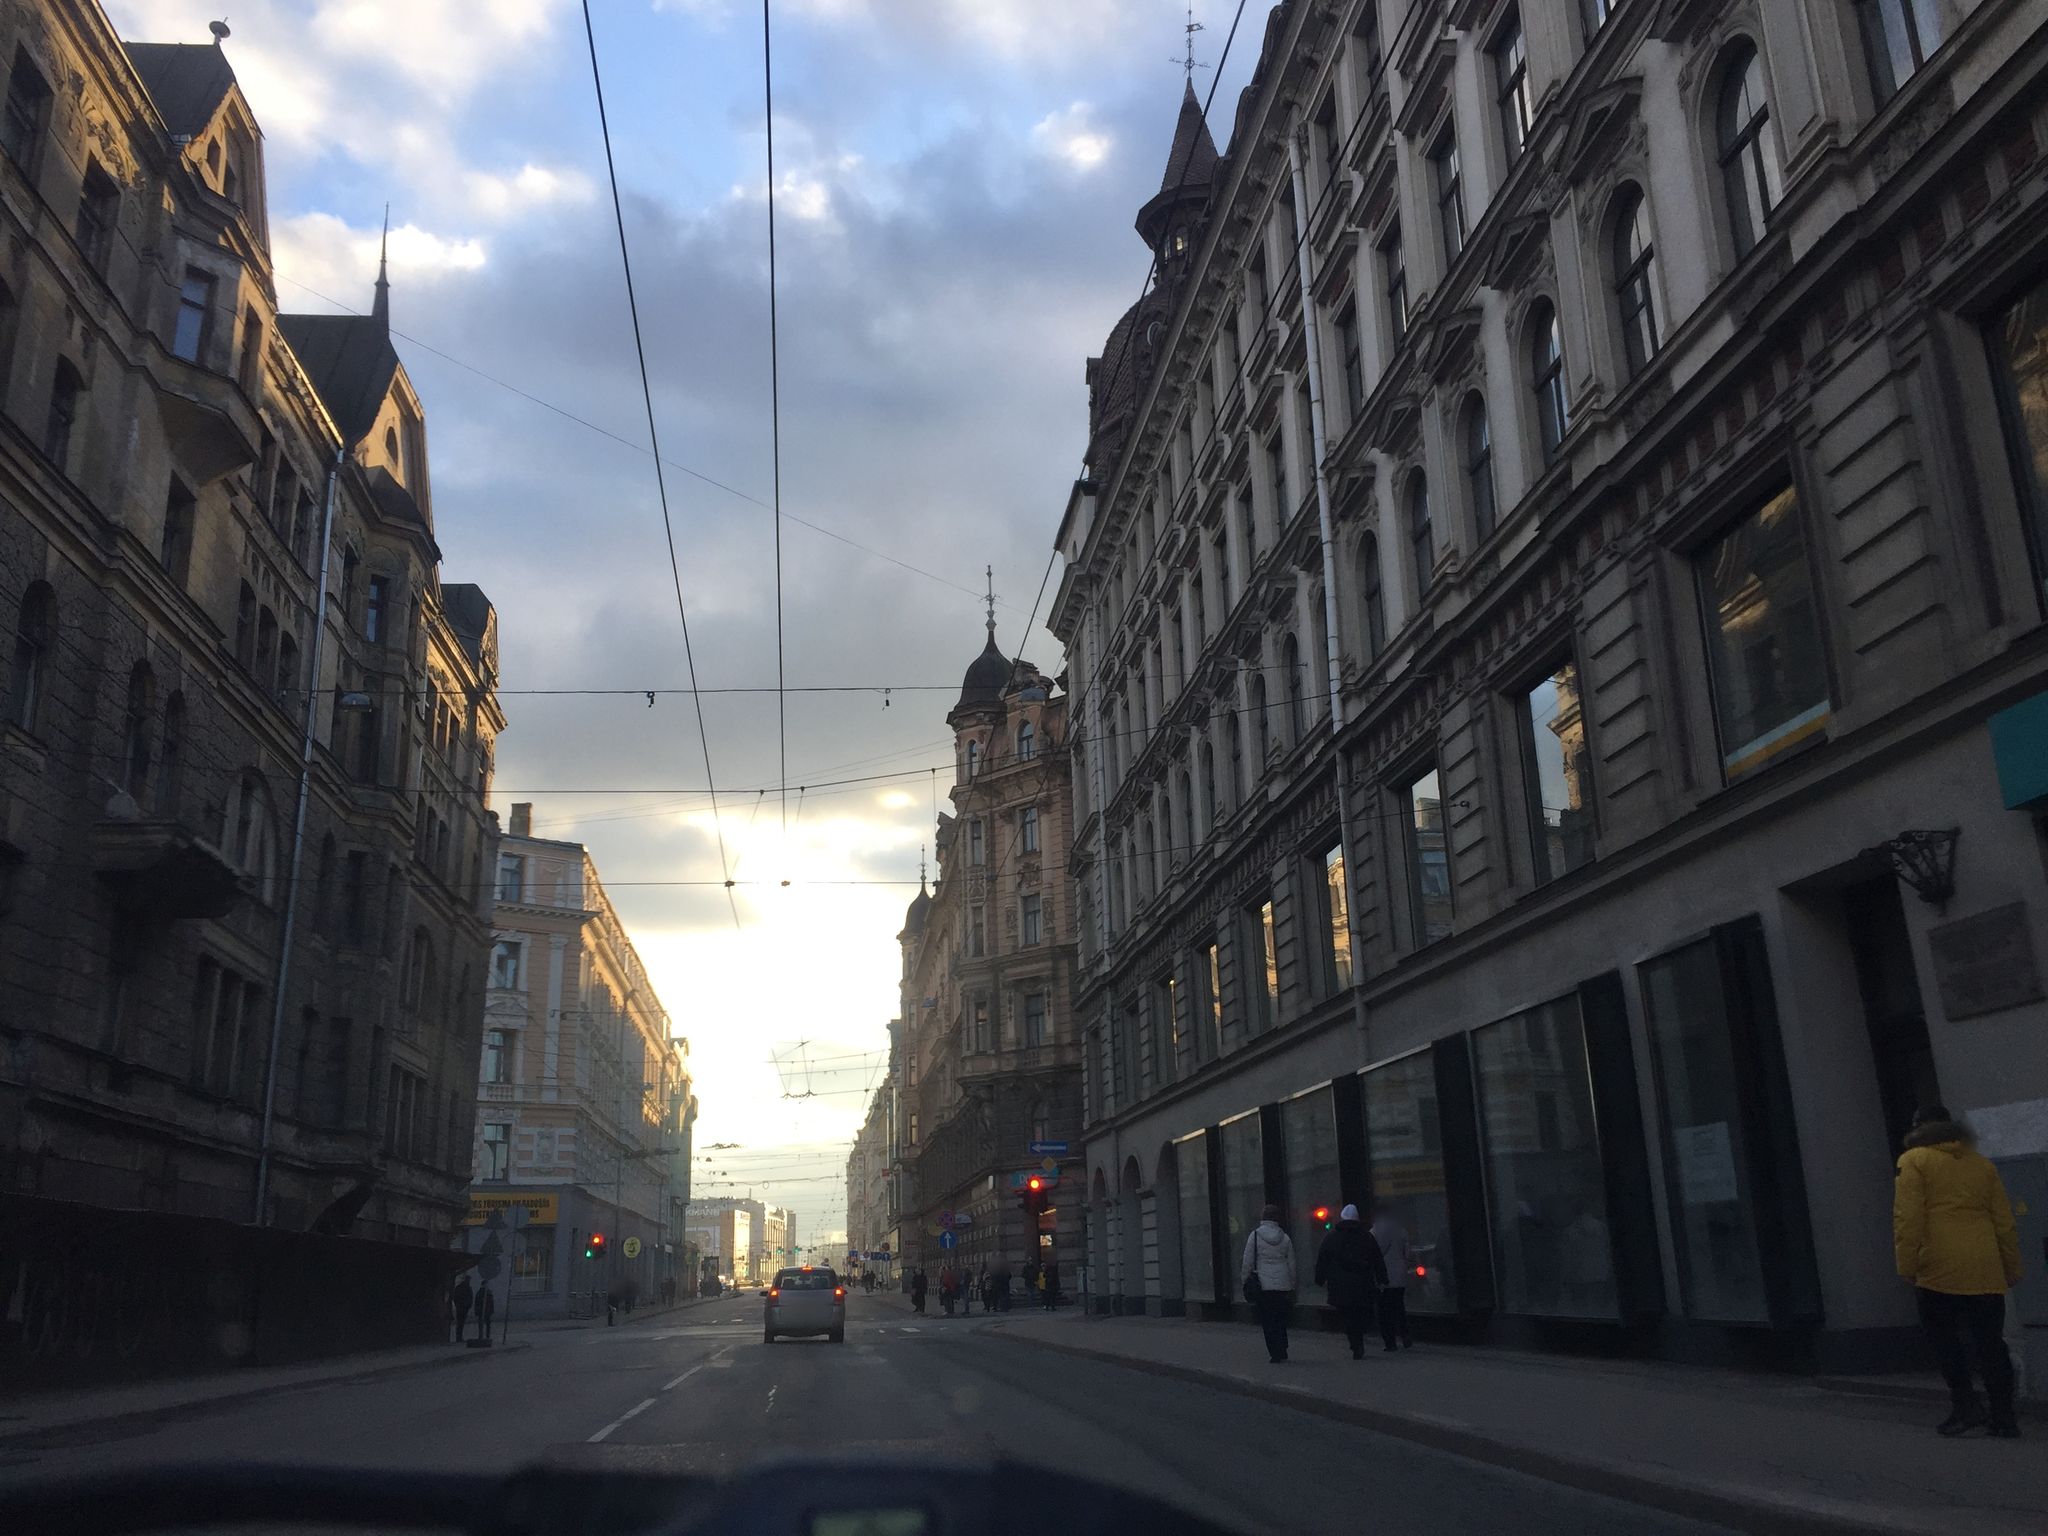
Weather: clear
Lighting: dusk/dawn
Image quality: good
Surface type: driving surface
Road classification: footway
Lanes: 2
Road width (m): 1.5
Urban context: urban centre
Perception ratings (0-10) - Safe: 2.4, Lively: 6.98, Beautiful: 2.93, Boring: 2.79, Depressing: 3.39, Wealthy: 6.24